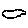
Label: cloud